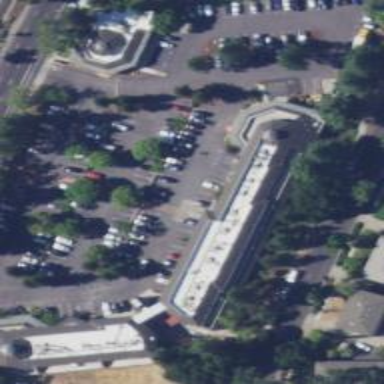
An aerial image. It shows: Asphalt parking space.